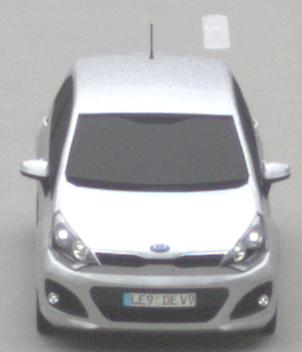
Make: KIA
Model: Rio 1.2
Detailed model: Rio (UB)
Model produced from: 2011/09
Model produced until: 2015/01
Doors: 3
Color: white
Road condition: dry road
Daytime: midday
Contrast: low contrast